Interaction volume radius: 10 \u00c5
Interaction volume height: 25 \u00c5
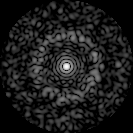
Disorder parameter: 0.8288